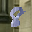
Label: 8